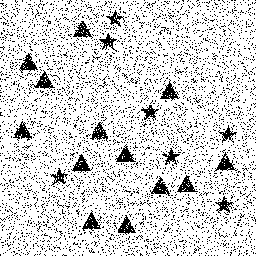
Squares: 0
Triangles: 13
Stars: 7
Total shapes: 20